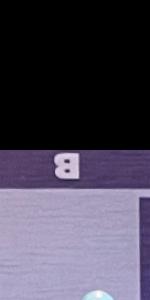
Label: Empty